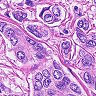
Metastatic tissue present: yes